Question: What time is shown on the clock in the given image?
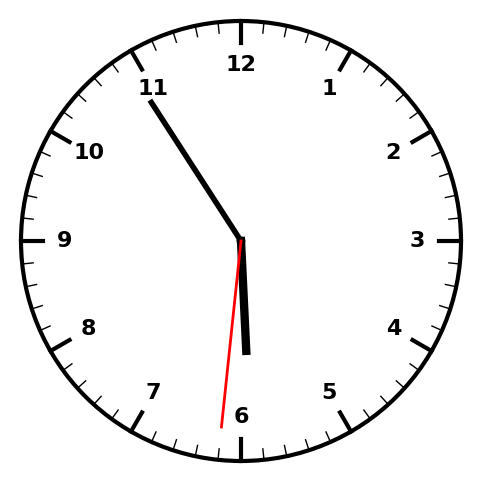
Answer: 05:54:31